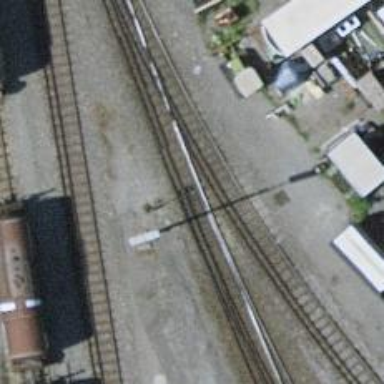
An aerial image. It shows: Railway switch.